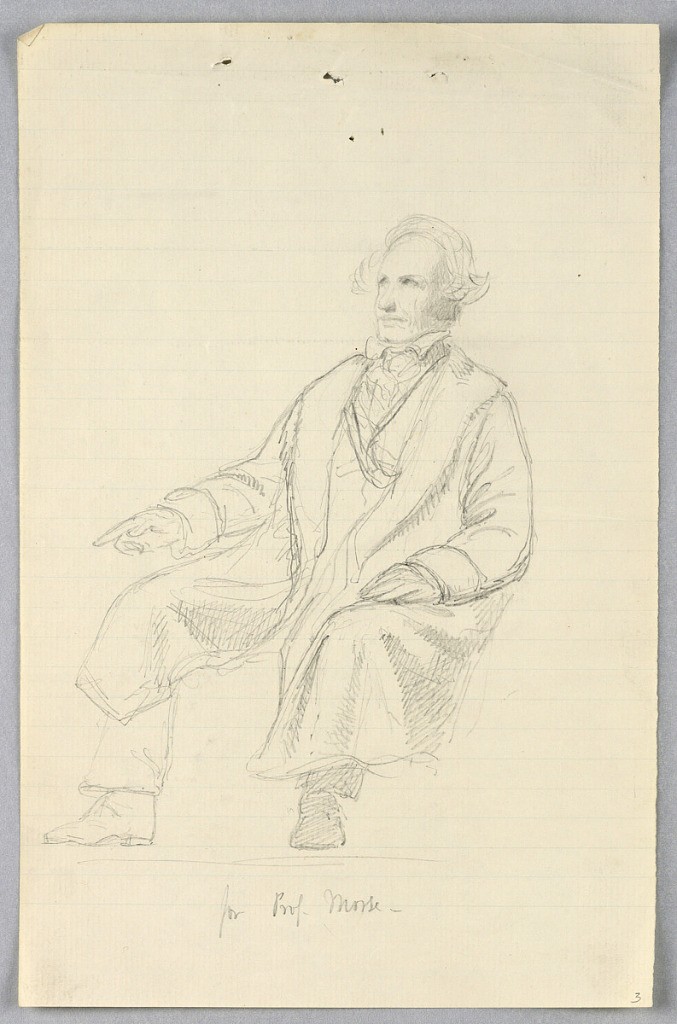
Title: Study of Samuel F. B. Morse for "Scientific Group"
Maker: Daniel Huntington, American, 1816–1906
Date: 1858
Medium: Graphite on lined white laid paper
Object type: Drawing
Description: Man sitting in a chair turned slightly to the left. His right arm up and pointing, his left hand on his knee.